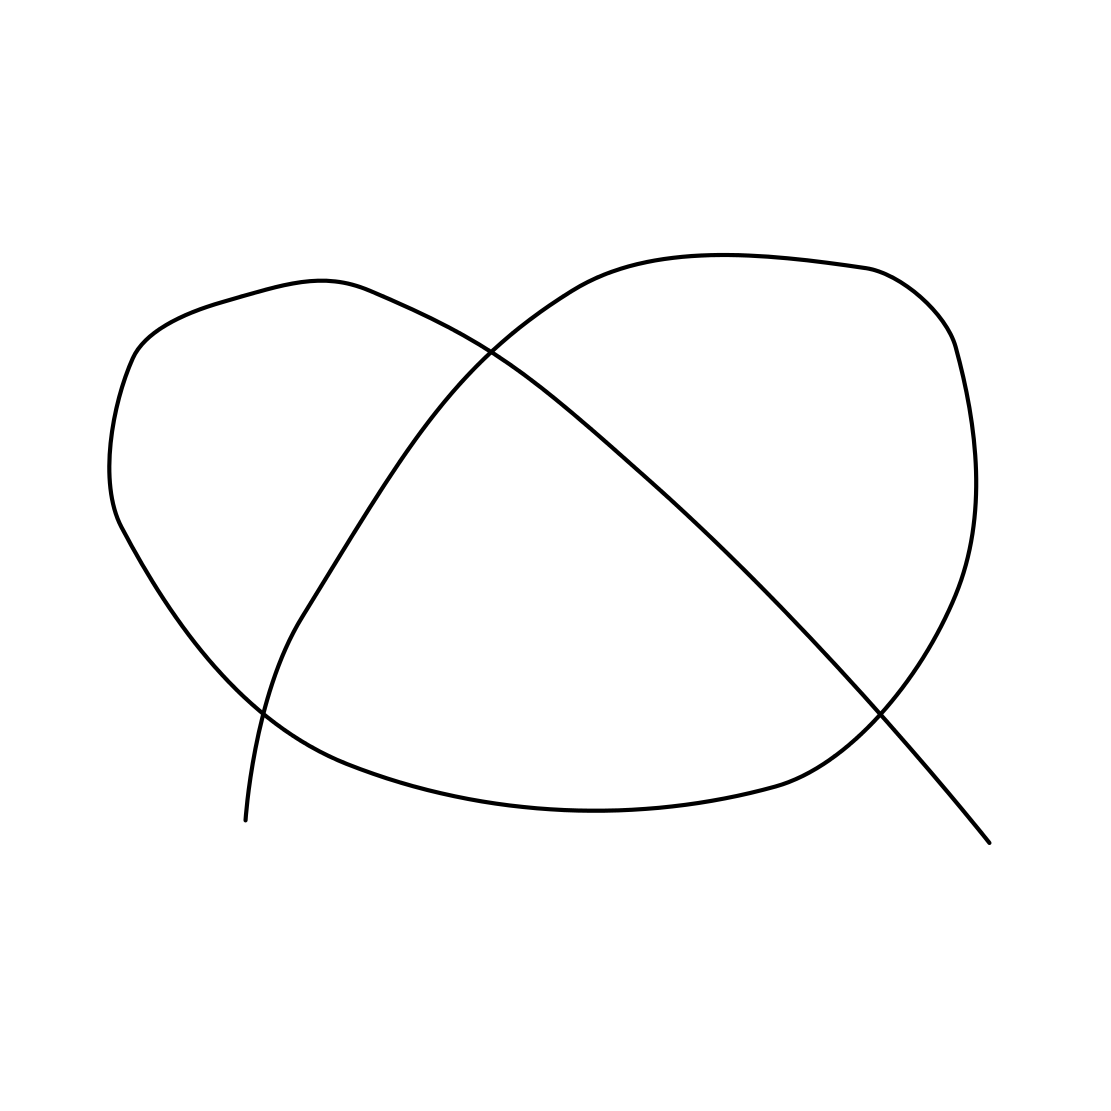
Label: pretzel